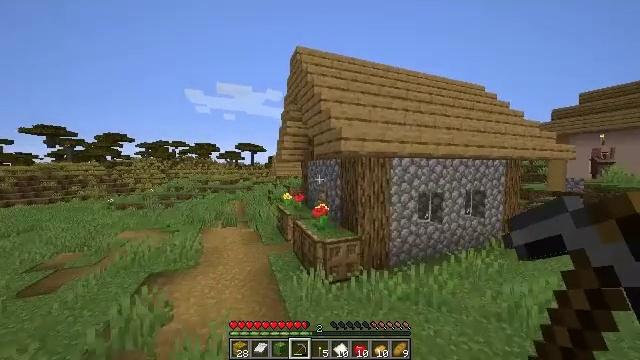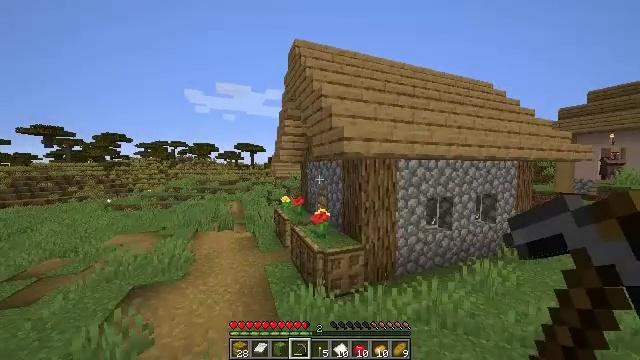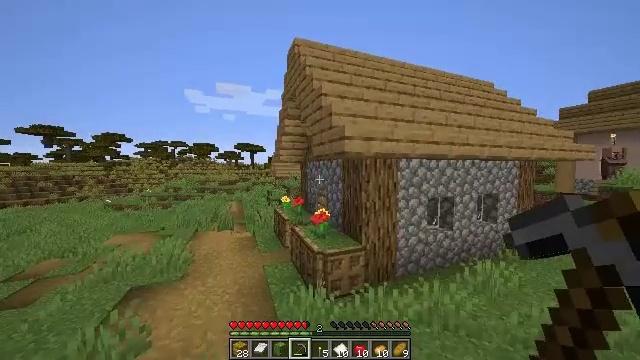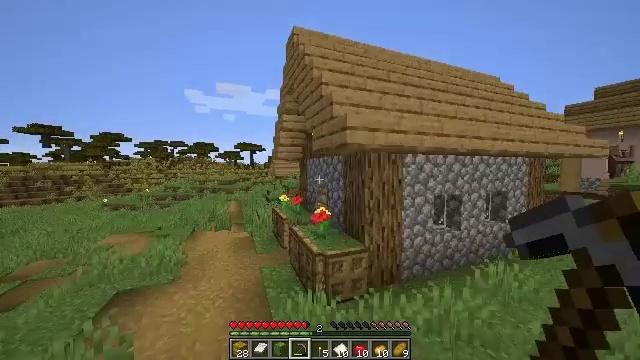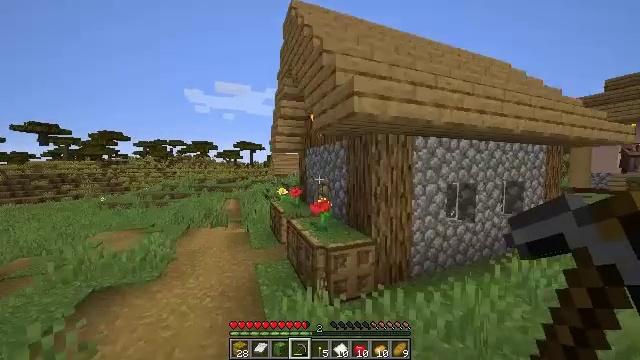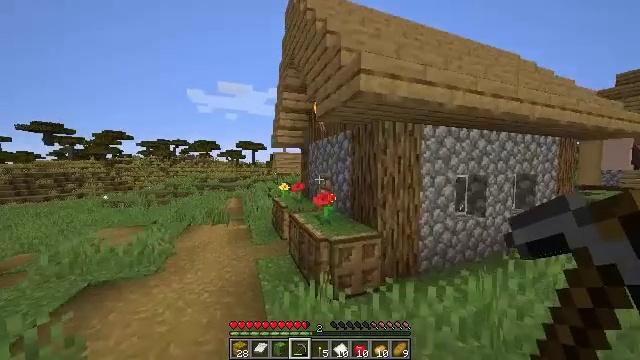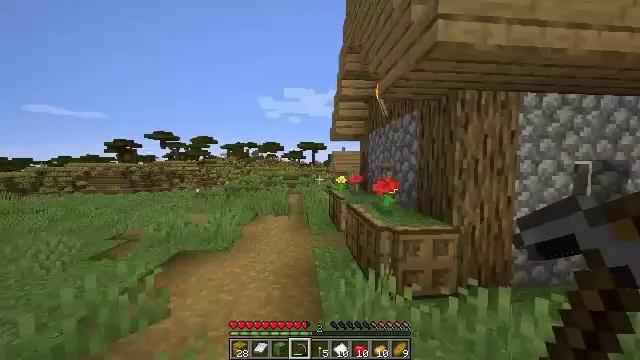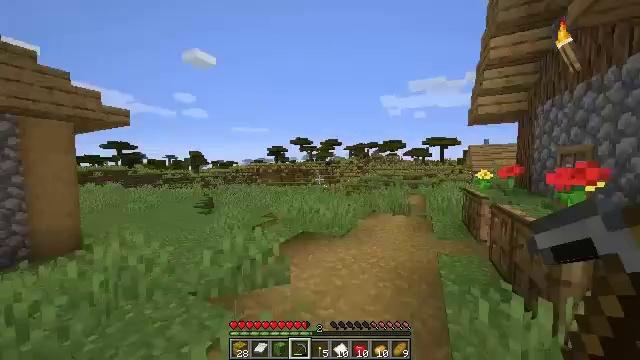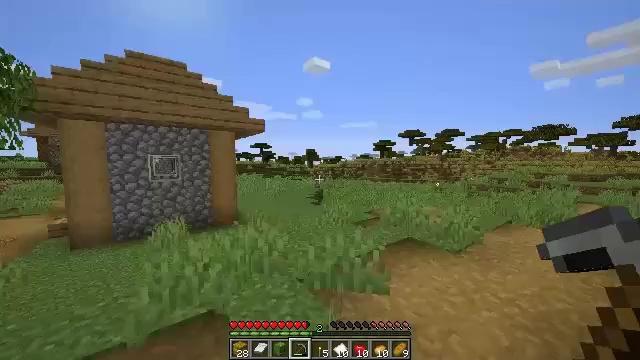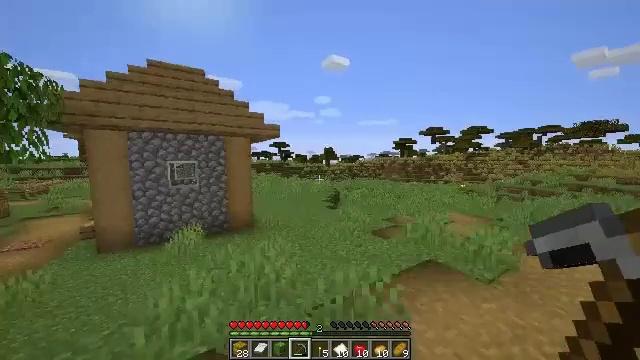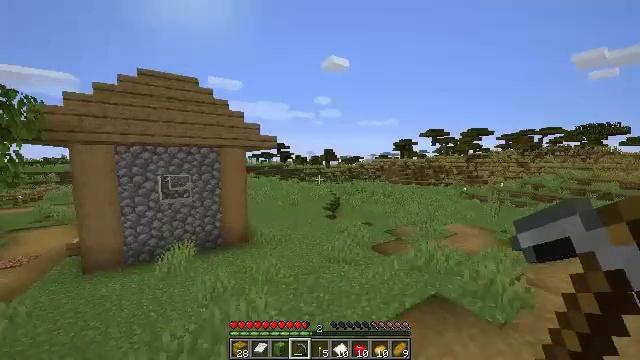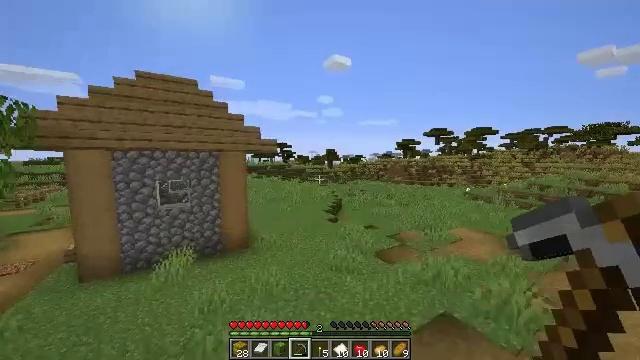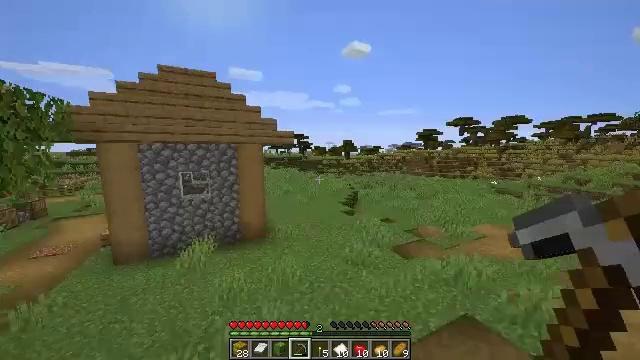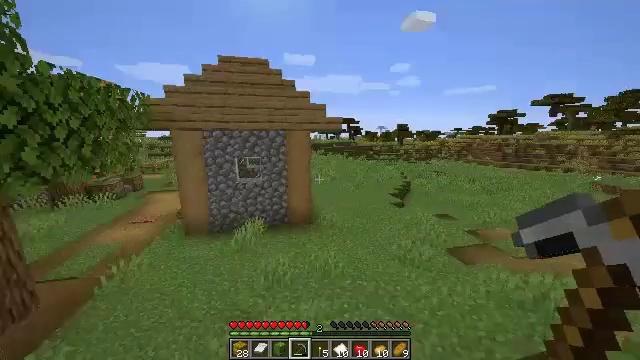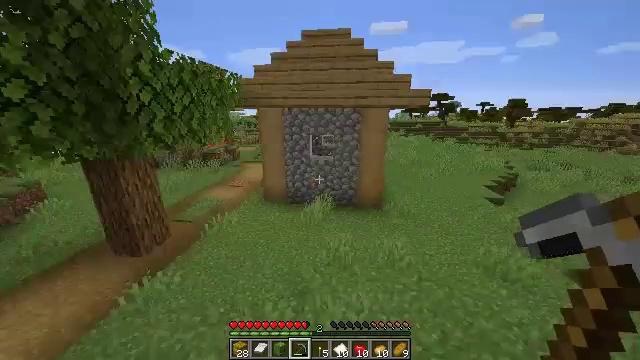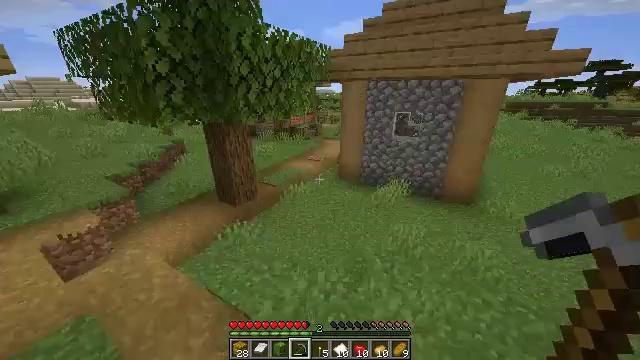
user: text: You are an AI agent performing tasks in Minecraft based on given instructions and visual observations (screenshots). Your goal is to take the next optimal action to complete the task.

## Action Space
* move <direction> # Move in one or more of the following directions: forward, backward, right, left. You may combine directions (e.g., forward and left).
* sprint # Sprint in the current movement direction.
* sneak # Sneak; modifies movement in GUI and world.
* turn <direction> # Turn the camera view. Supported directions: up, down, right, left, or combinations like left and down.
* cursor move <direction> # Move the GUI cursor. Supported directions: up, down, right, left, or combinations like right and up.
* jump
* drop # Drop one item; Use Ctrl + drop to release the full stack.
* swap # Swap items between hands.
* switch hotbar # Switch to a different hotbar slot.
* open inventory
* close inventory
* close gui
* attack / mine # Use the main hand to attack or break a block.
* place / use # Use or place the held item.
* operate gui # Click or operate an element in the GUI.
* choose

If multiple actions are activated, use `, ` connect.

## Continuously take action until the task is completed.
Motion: motion action
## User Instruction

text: Mine the blast furnace.
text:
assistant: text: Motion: move forward, jump
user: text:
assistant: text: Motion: move forward, jump
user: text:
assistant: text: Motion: move forward, jump
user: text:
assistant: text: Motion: move forward and move left, jump
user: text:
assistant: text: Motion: move forward and move left, jump
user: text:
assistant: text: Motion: move forward and move left, turn left, jump
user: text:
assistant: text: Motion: move forward and move left, turn left, jump
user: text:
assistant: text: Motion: move forward and move left, turn left and down, jump
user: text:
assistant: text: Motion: move forward and move left, turn left
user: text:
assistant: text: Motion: move forward and move left
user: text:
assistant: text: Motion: move forward and move left
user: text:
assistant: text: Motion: move forward, turn left and down, jump
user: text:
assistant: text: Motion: move forward, turn left and down, jump
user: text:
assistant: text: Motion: move forward, turn left and down, jump
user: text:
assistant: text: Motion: move forward, turn left and down, jump
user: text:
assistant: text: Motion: move forward, turn left and down, jump
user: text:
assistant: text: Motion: move forward, turn left and down, jump
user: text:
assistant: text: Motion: move forward, turn left, jump
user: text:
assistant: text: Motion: move forward, jump
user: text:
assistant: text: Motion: move forward, jump
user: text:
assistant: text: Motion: move forward, jump
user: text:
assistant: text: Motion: move forward, jump
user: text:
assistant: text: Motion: move forward, turn up, jump
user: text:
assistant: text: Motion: move forward, turn right and up, jump
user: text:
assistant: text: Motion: move forward, turn right and up, jump
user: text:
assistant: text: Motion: move forward, jump
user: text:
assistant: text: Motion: move forward, turn right and up, jump
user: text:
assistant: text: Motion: move forward, turn right and up
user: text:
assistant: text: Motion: move forward and move right, turn right and up
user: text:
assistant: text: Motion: move forward and move right, turn right and up